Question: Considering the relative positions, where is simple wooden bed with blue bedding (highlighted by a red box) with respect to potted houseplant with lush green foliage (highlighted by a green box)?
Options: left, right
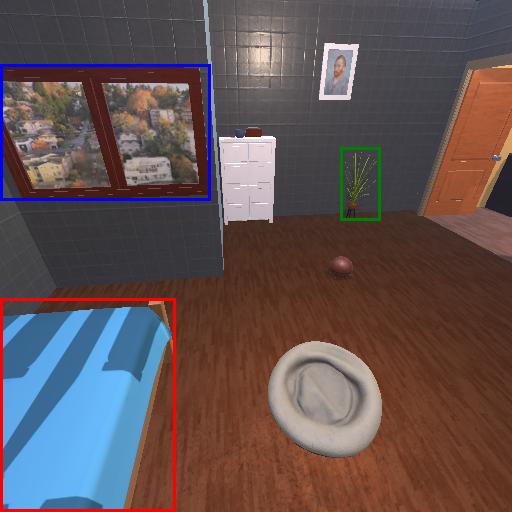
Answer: left